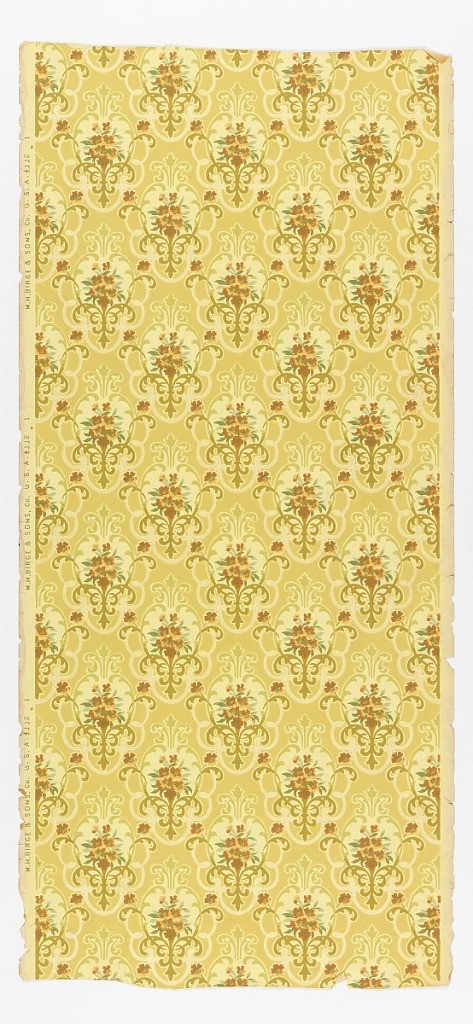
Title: Sidewall
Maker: M.H. Birge & Sons Co., 1834
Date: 1895–1903
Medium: Machine-printed on paper
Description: On yellow ground, anthemion motifs of cream scrolls with bouquet of red and yellow flowers and green scrolled stems .